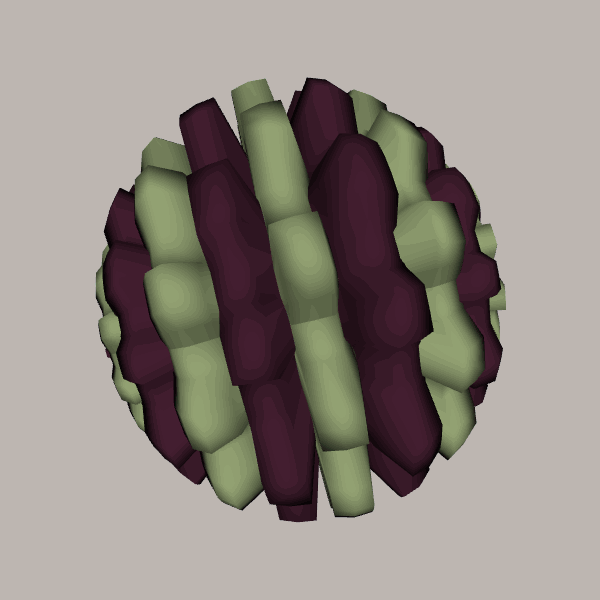
Background: light